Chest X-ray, AP view. Patient: 51 years old, sex M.
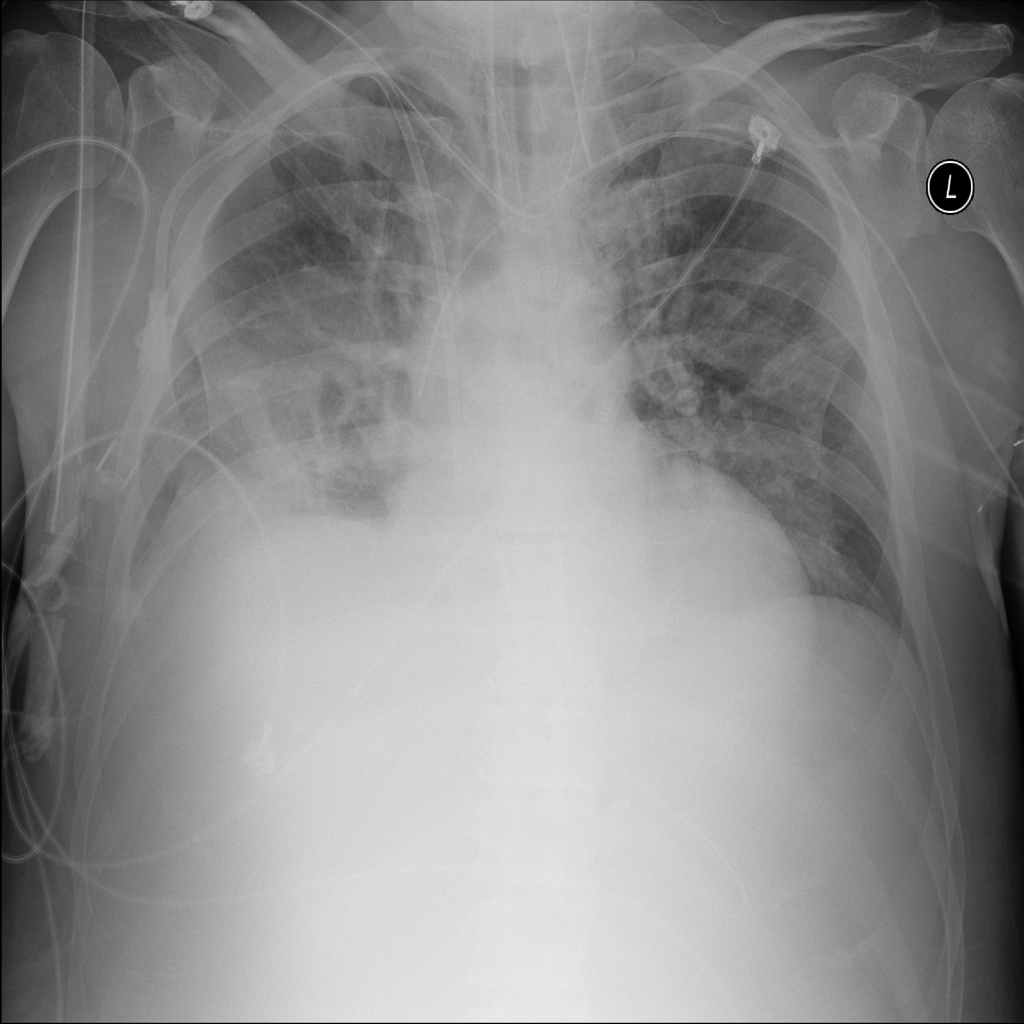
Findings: Consolidation, Infiltration